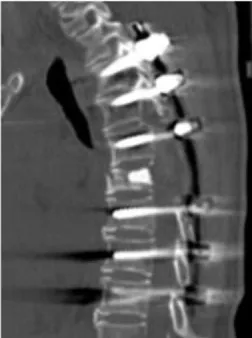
CT of a 49-year-old female patient with mediastinal epithelioid haemangioendothelioma (EHE) at the latest review. (B) A CT image of a sagittal reconstruction showed that the internal fixations of thoracic vertebrae were stable.
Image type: radiology (ct)